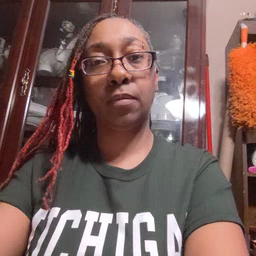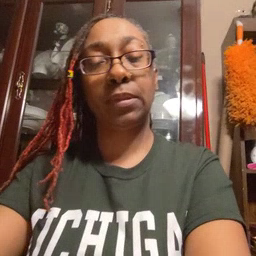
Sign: sleep